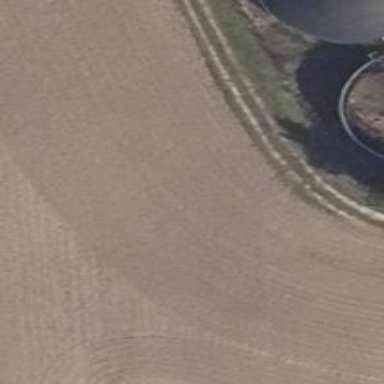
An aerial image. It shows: Grassy track with grade5 tracktype.